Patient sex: M
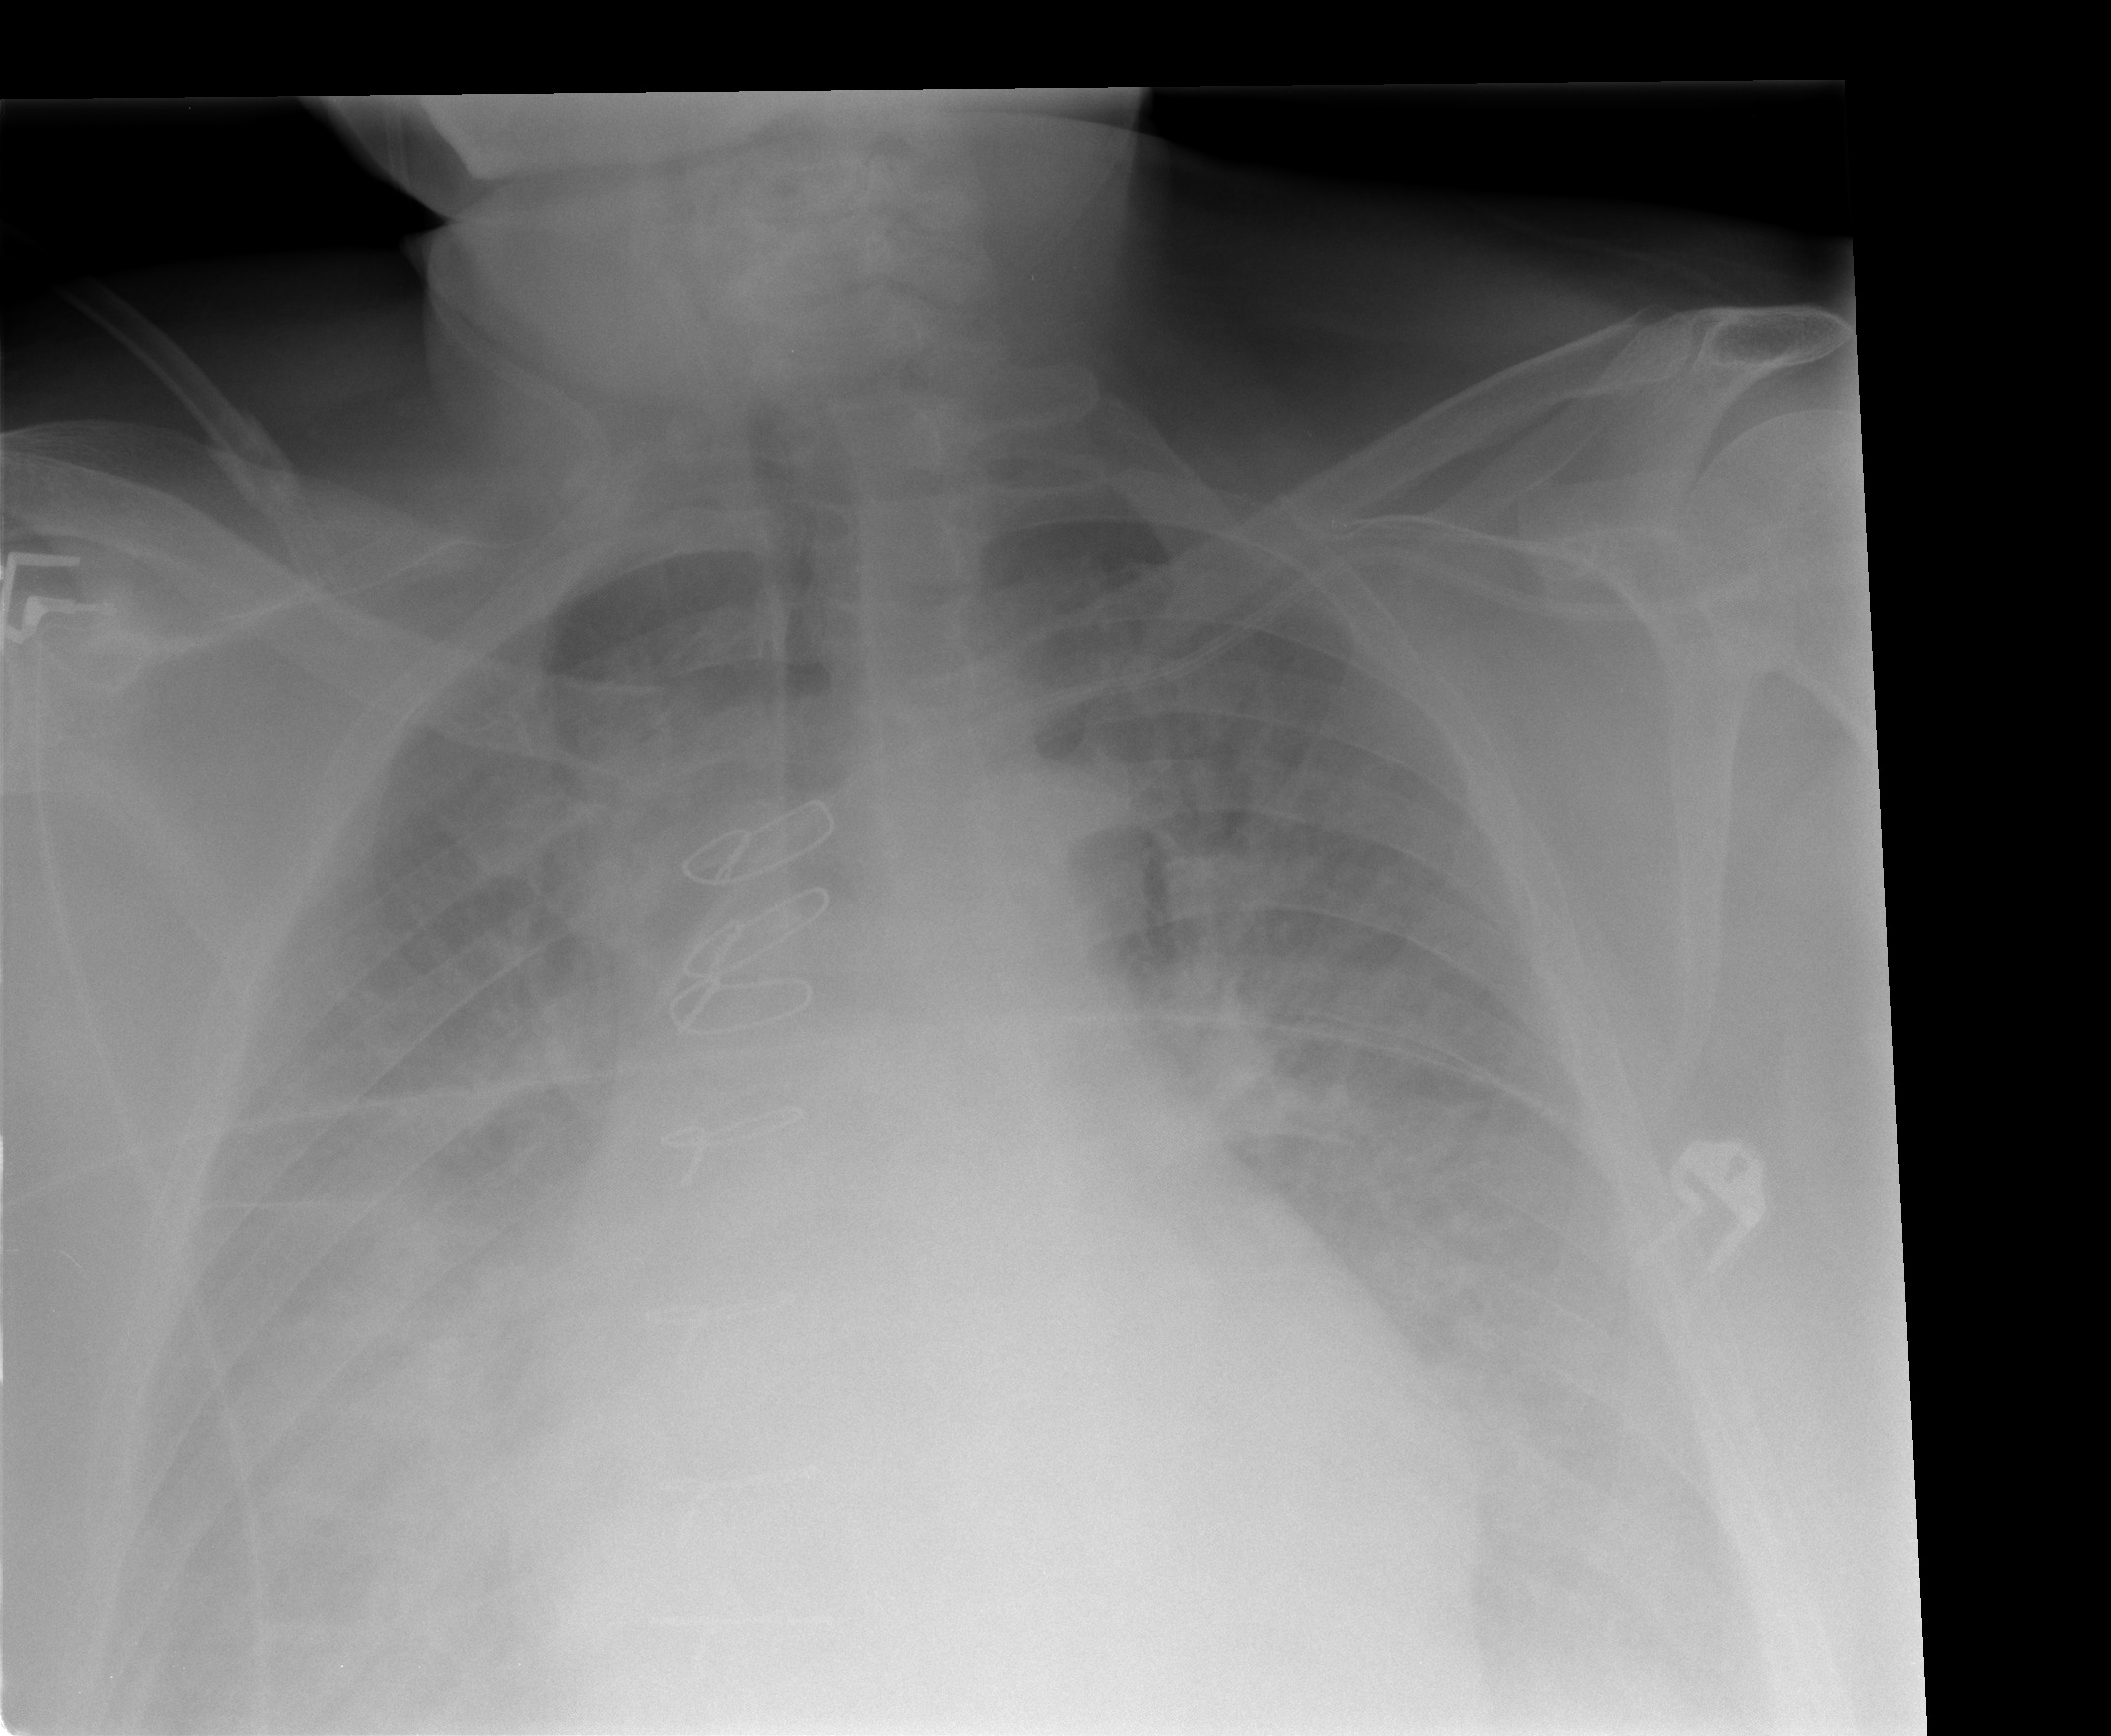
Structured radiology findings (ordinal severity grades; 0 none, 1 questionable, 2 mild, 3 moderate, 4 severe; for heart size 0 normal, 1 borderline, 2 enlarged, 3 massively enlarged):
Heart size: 2
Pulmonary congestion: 3
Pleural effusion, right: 3
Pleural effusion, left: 3
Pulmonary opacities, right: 2
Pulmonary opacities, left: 2
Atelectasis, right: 3
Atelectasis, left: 3